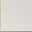
Piece: xx